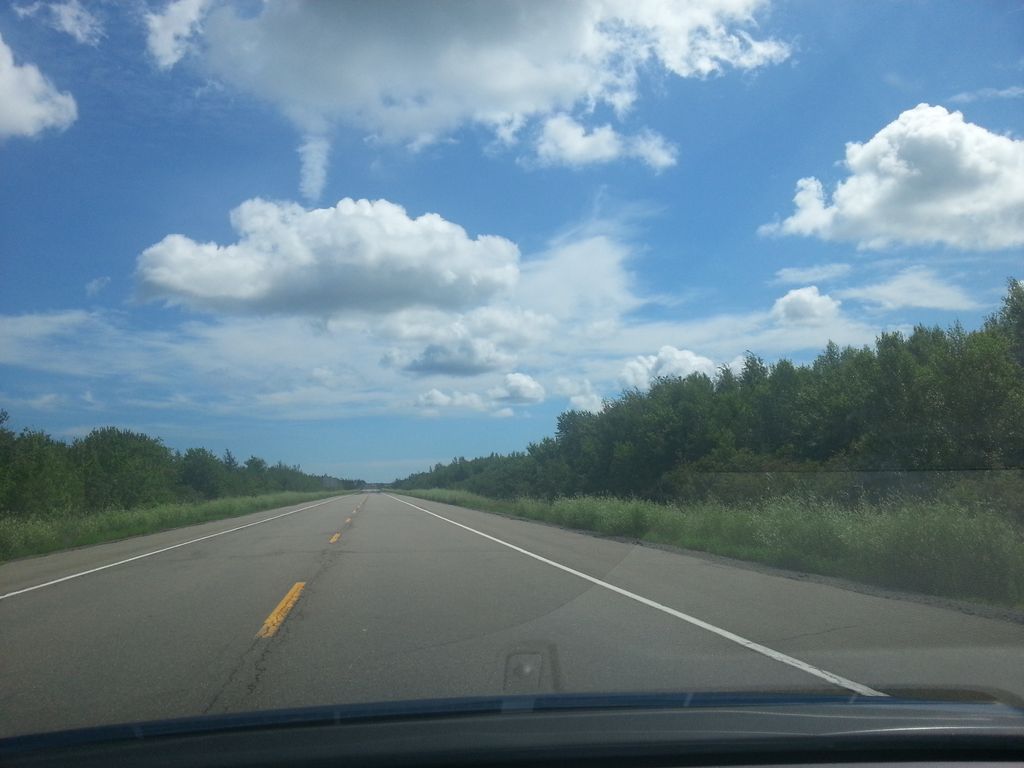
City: charlottetown